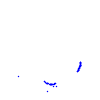
Particle: proton